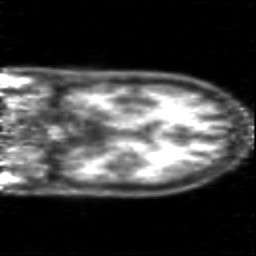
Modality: PET
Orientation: coronal
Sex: male
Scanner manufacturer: siemens